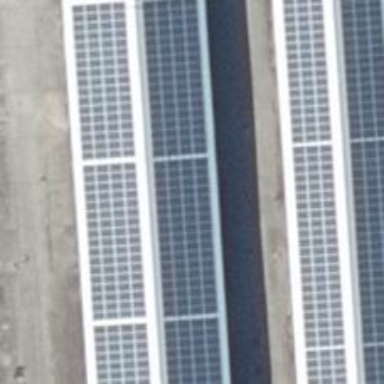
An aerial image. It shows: Solar photovoltaic panel generating electricity. It is small installation located on building.